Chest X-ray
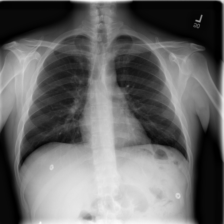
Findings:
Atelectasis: negative
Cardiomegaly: negative
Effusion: negative
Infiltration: negative
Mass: negative
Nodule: negative
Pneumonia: negative
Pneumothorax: negative
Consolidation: negative
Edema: negative
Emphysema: negative
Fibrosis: negative
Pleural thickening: negative
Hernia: negative